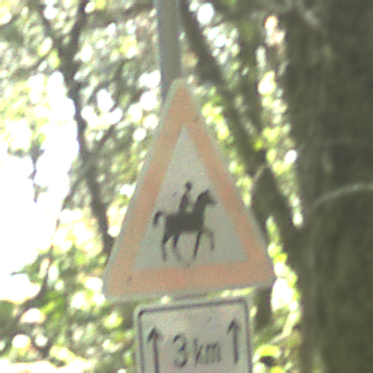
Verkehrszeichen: ReiterLinks
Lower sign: LaengeEinerStrecke2
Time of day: Midday
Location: Outdoor (Nature)
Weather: Clear
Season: NotSpecified
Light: Natural